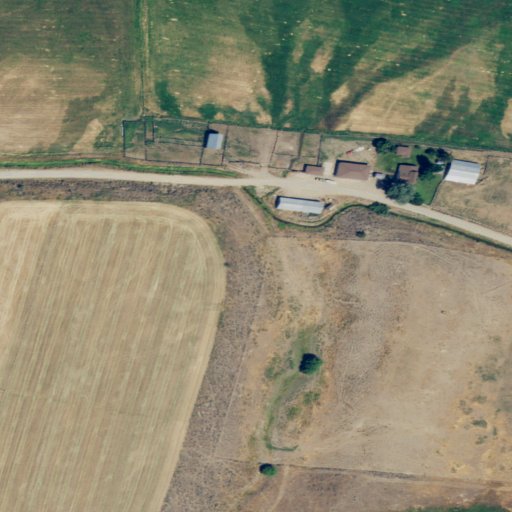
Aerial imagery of valley in Oregon named Spring Gulch containing pasture, cultivated crops, shrub, open development, low intensity development, and medium intensity development